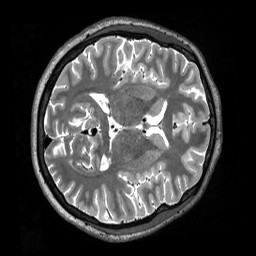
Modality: T2w
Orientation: axial
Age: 24
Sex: female
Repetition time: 3.2 s
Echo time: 0.563 s